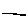
Label: line